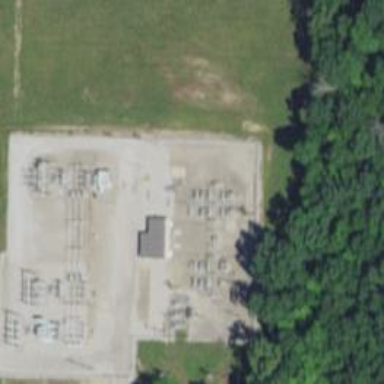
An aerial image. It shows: Switch for power supply.